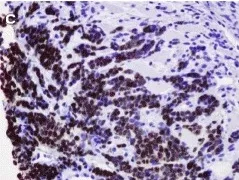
C; TTF-1 tumor stain.
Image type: pathology (immunostaining)